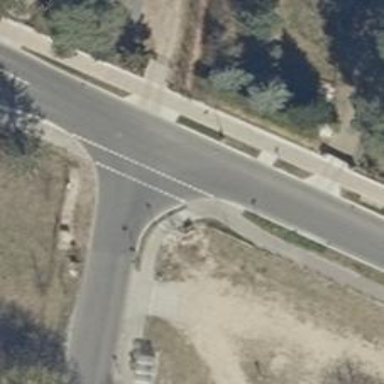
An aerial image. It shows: Unmarked crossing on footway.